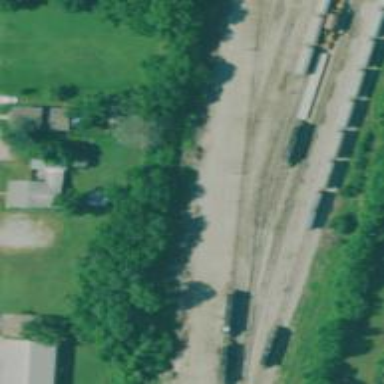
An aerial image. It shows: Railway yard in service.